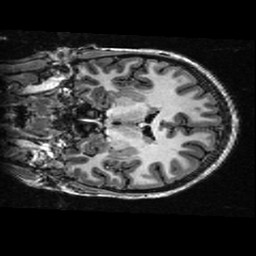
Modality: T1w
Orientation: coronal
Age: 22
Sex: female
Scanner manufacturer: ge
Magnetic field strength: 3 T
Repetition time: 0.01144 s
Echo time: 0.005012 s